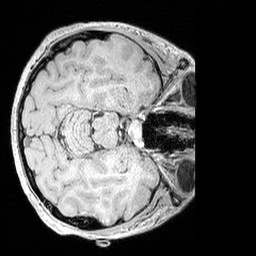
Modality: MP2RAGE
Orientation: axial
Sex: female
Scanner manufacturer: siemens
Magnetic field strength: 3 T
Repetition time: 5 s
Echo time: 0.00292 s